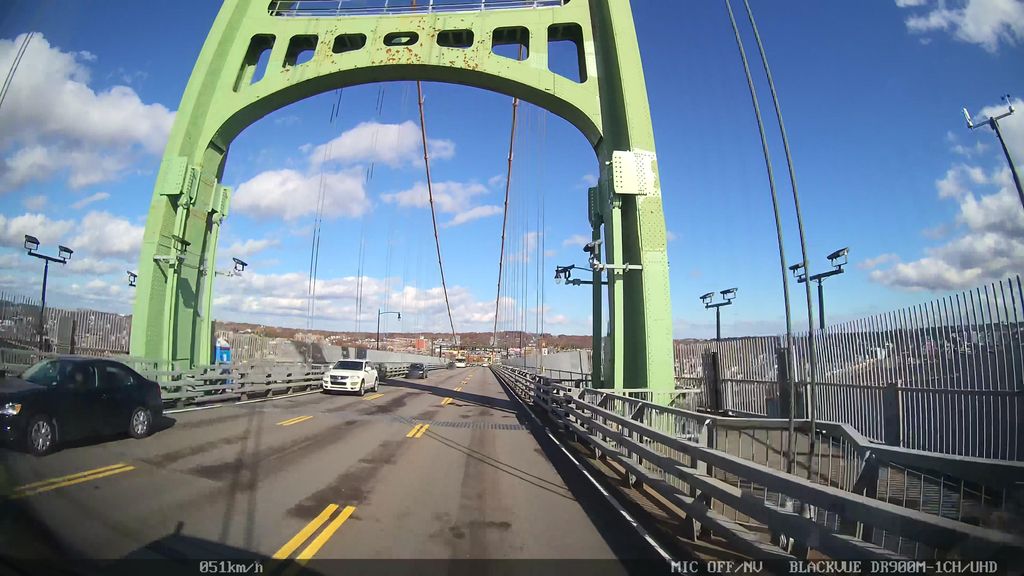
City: halifax